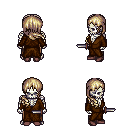
a pixel art fantasy rpg character, male body template, skeleton, brown robe, robe skirt, white blonde right-swept hairstyle, maroon shoes, dagger, four views (front, back, left, right), 2x2 character sprite sheet, small pixel art, hard edges, no anti-aliasing